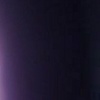
Label: space